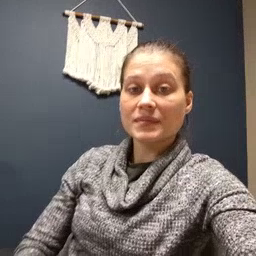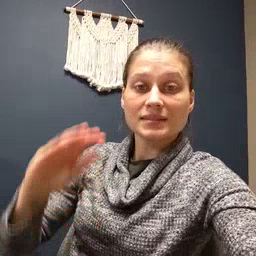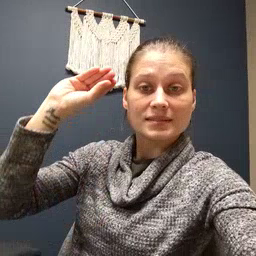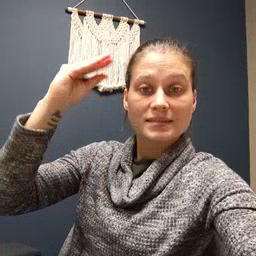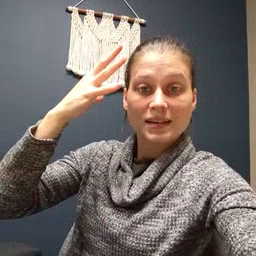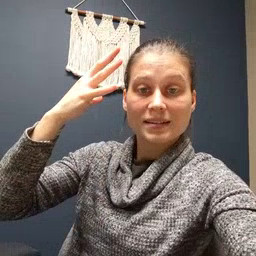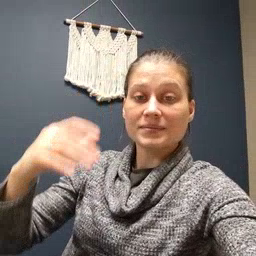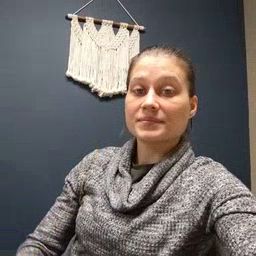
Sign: sun